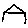
Label: house